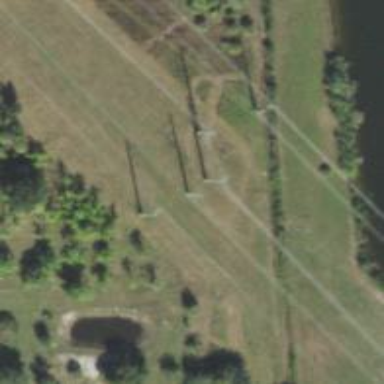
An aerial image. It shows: Power tower.